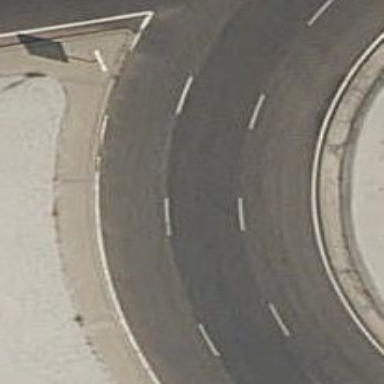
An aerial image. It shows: Secondary road with asphalt surface leading to roundabout.